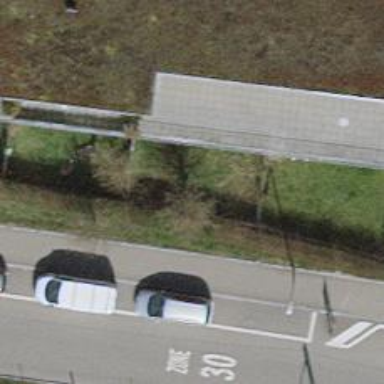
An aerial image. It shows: Hedge acting as barrier.